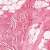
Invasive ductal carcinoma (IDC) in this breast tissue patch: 0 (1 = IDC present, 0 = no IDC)